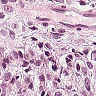
Metastatic tissue present: yes